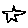
Label: star